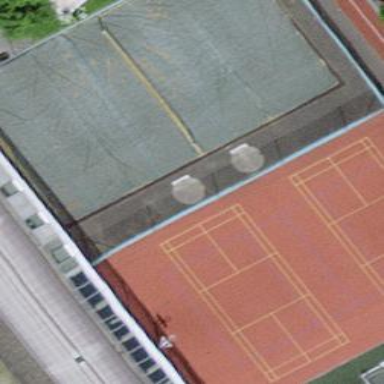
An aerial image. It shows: Volleyball pitch for leisure sports activities.